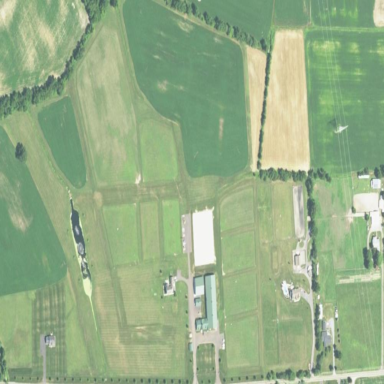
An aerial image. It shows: Equestrian sport area within farmyard.